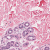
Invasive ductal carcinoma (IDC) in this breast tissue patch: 0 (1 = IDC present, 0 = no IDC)